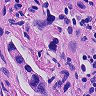
Metastatic tissue present: yes